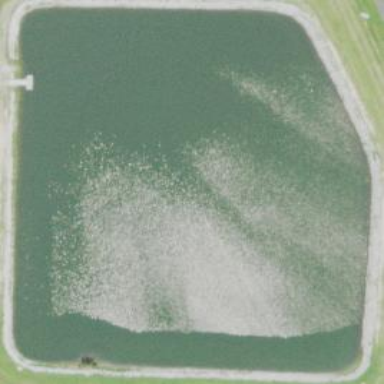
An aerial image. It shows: Reservoir of water.